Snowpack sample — Loveland Pass, Silver Plume, Colorado, USA (2/11/26, 12:00 PM MST)
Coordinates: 39.663, -105.886
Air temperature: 35 °F
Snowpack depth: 82 cm
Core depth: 40 cm
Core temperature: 23 °F
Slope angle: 13°, slope face: 12°
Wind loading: high
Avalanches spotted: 1
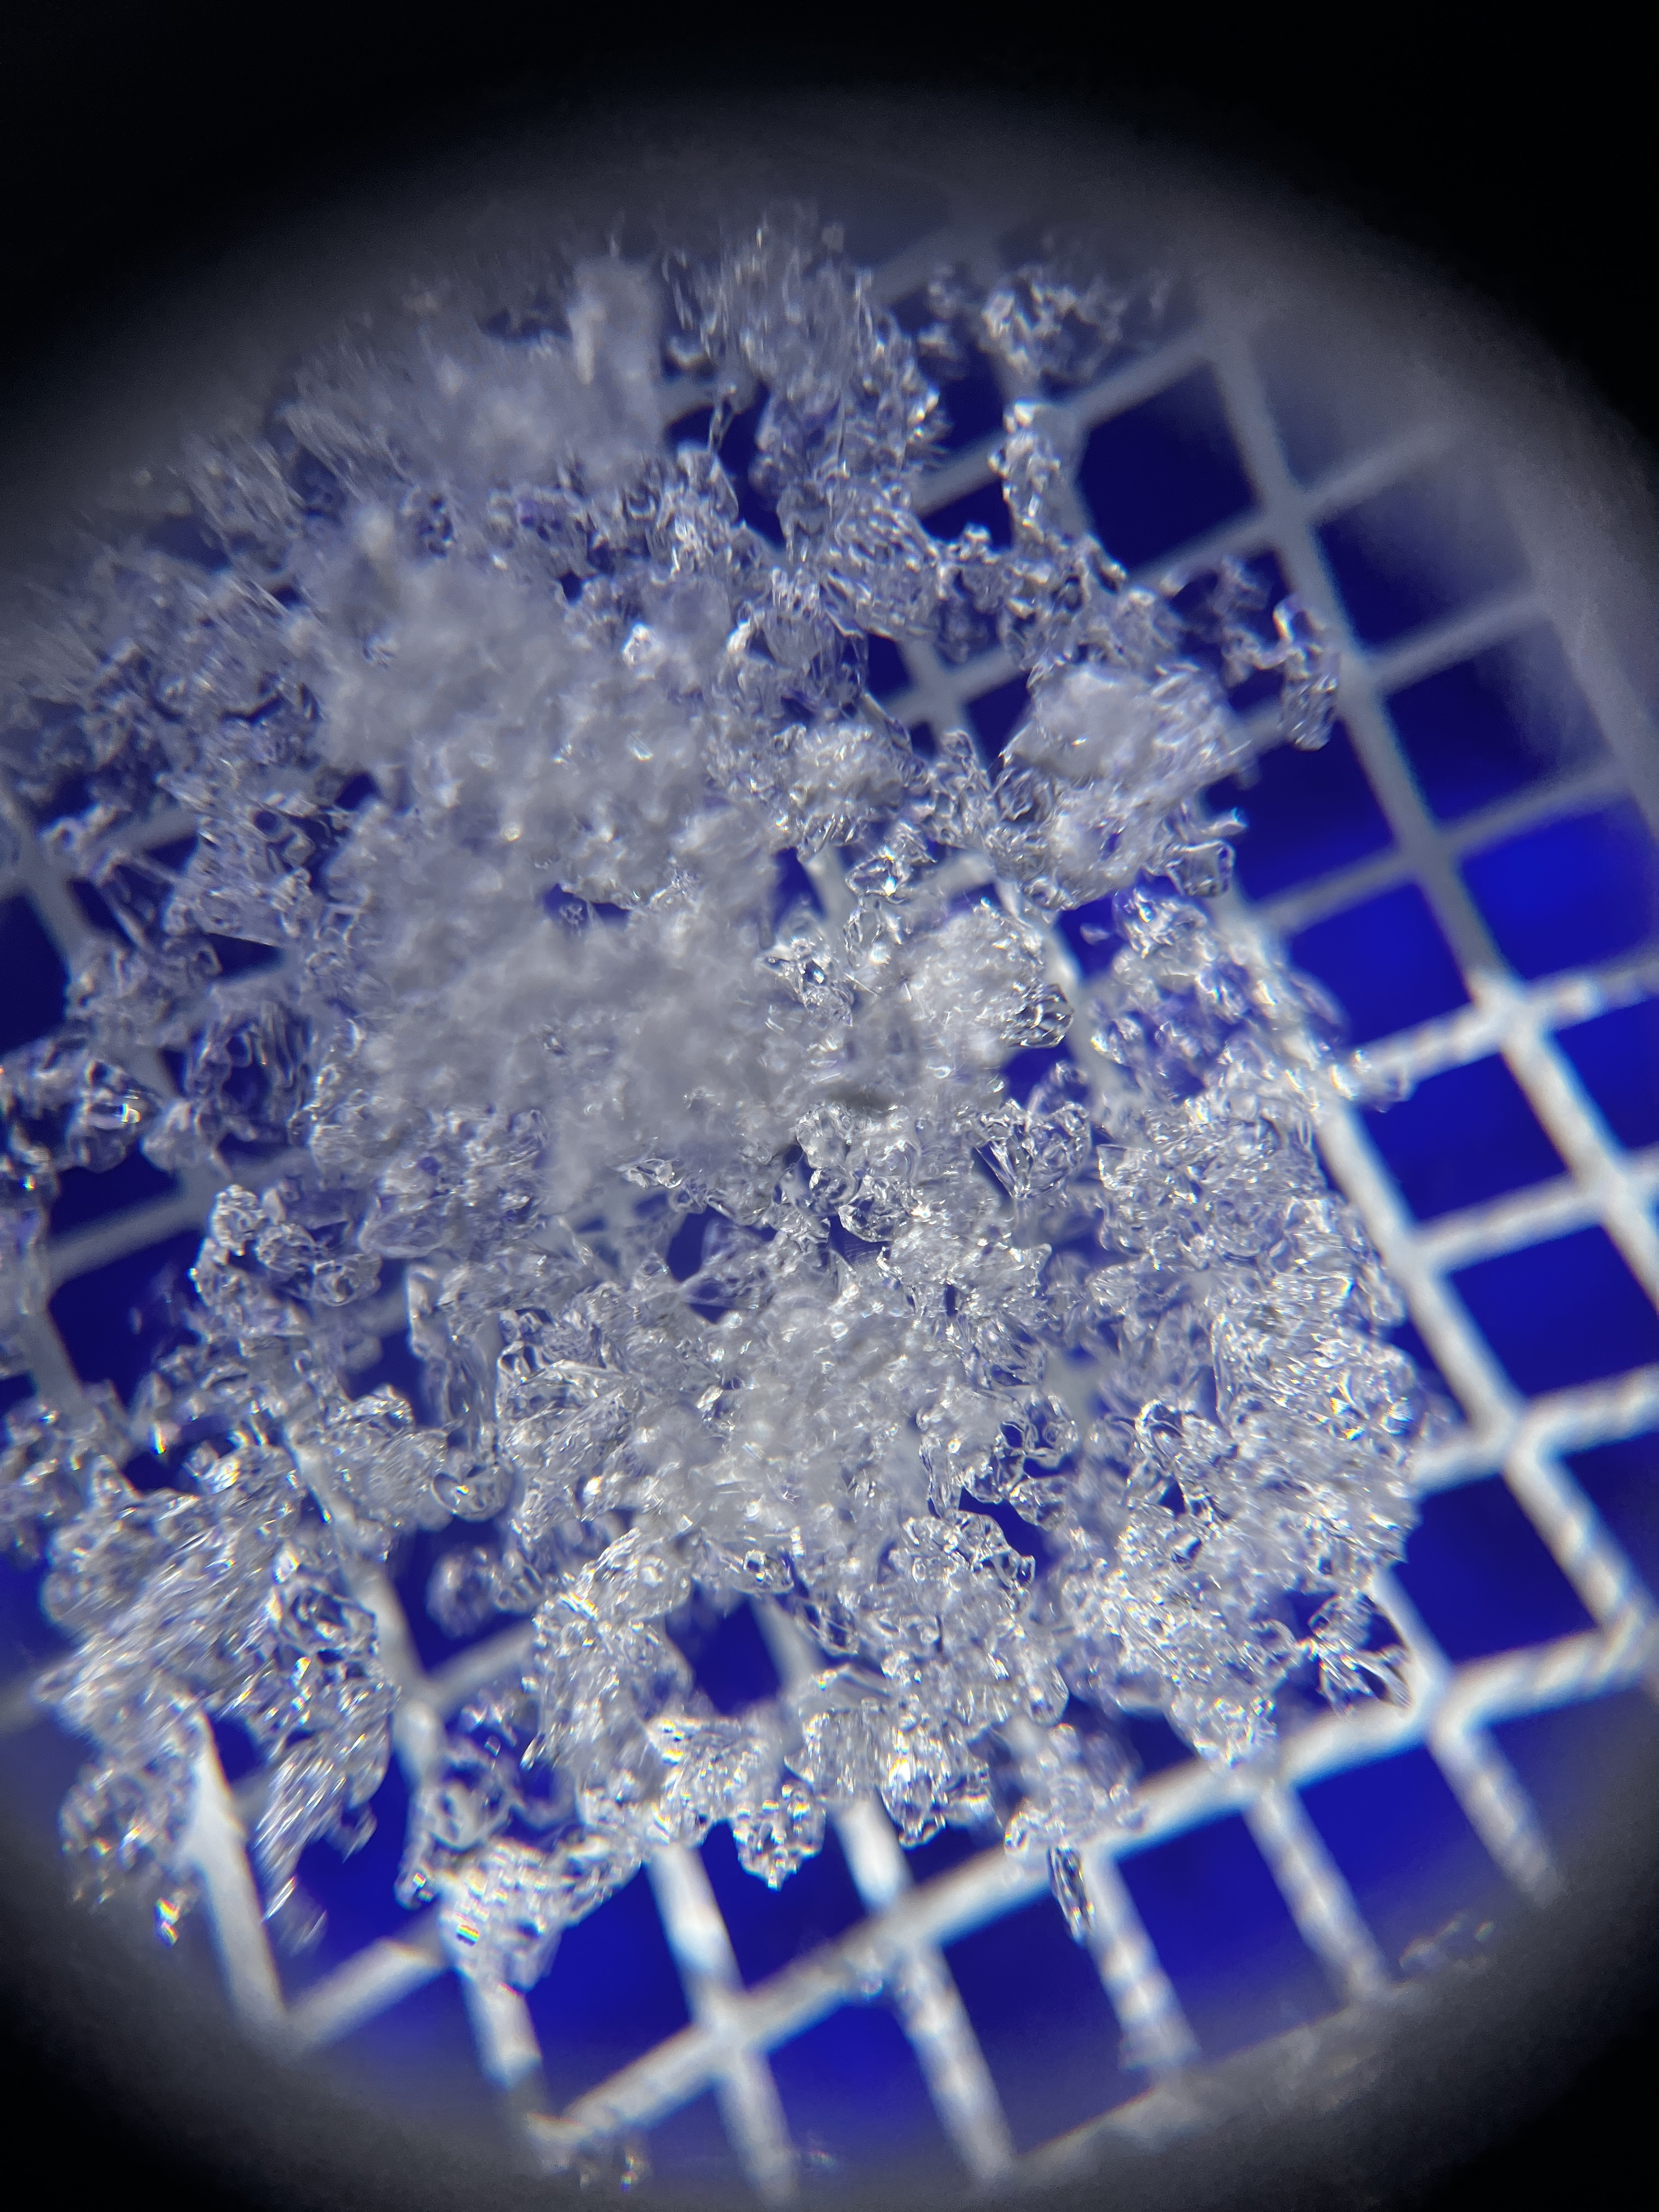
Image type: magnified_profile
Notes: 1 small avalanche spotted on the north side of the bowl, lots of wind loading